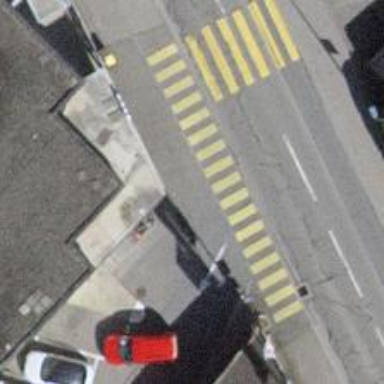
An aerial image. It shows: Asphalt footway with marked zebra crossing.